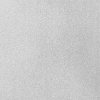
Atmospheric dust classification: dusty